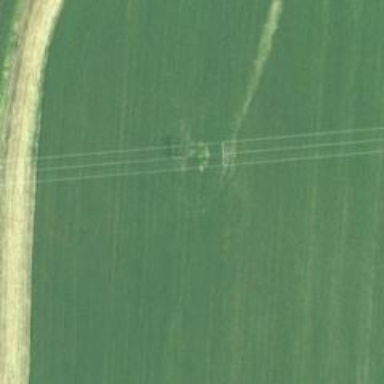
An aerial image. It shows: H-frame power tower design.